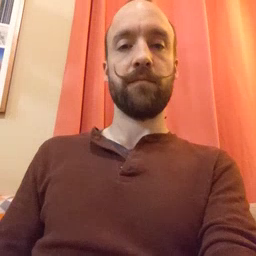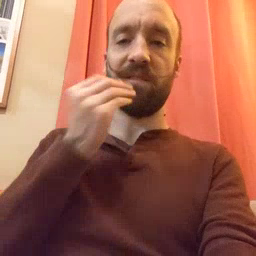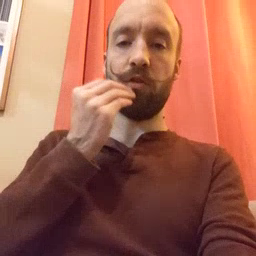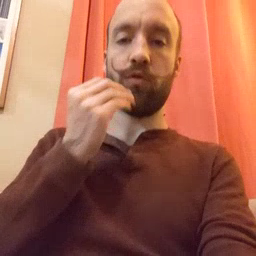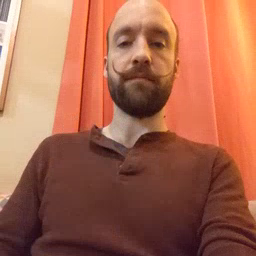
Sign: food